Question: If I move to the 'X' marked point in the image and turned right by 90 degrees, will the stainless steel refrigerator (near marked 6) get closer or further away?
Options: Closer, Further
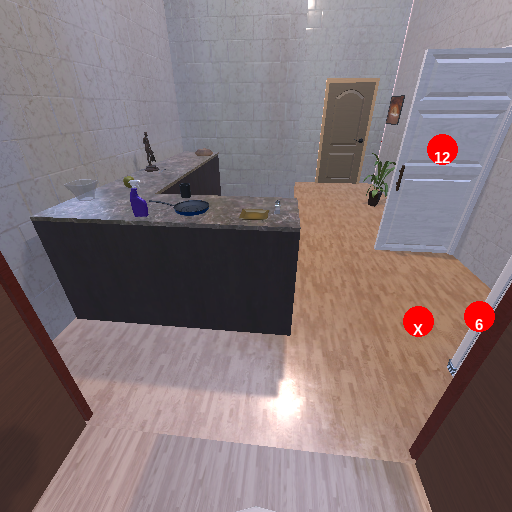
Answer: Closer